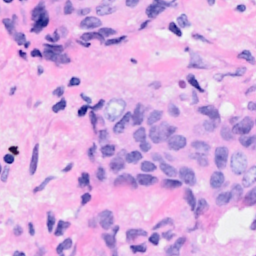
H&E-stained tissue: Breast